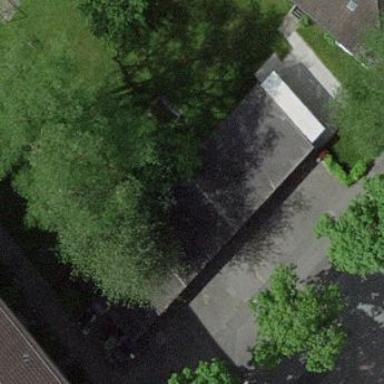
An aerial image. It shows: Group of garages.